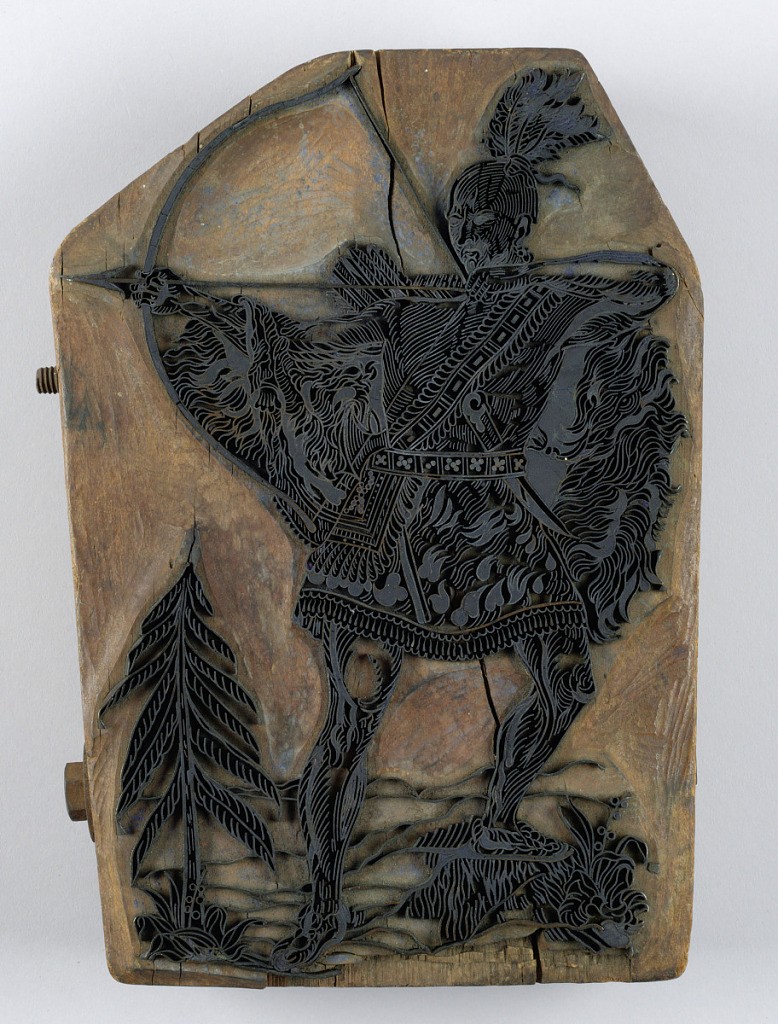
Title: Printing block
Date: ca. 1810
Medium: wood, copper
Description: Printing block with copper insets. Design shows warrior with pulled arrow, tree and mountains in the background. Used as a bale block for marking sacks and ends of bolts of cotton fabric.